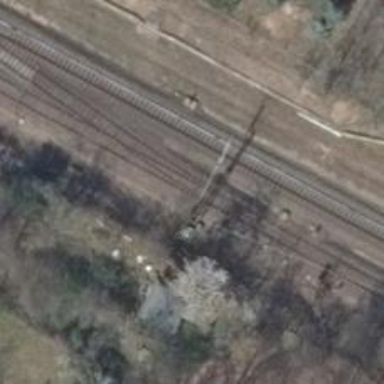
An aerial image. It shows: Railway yard in service.